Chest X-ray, AP view. Patient: 21 years old, sex M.
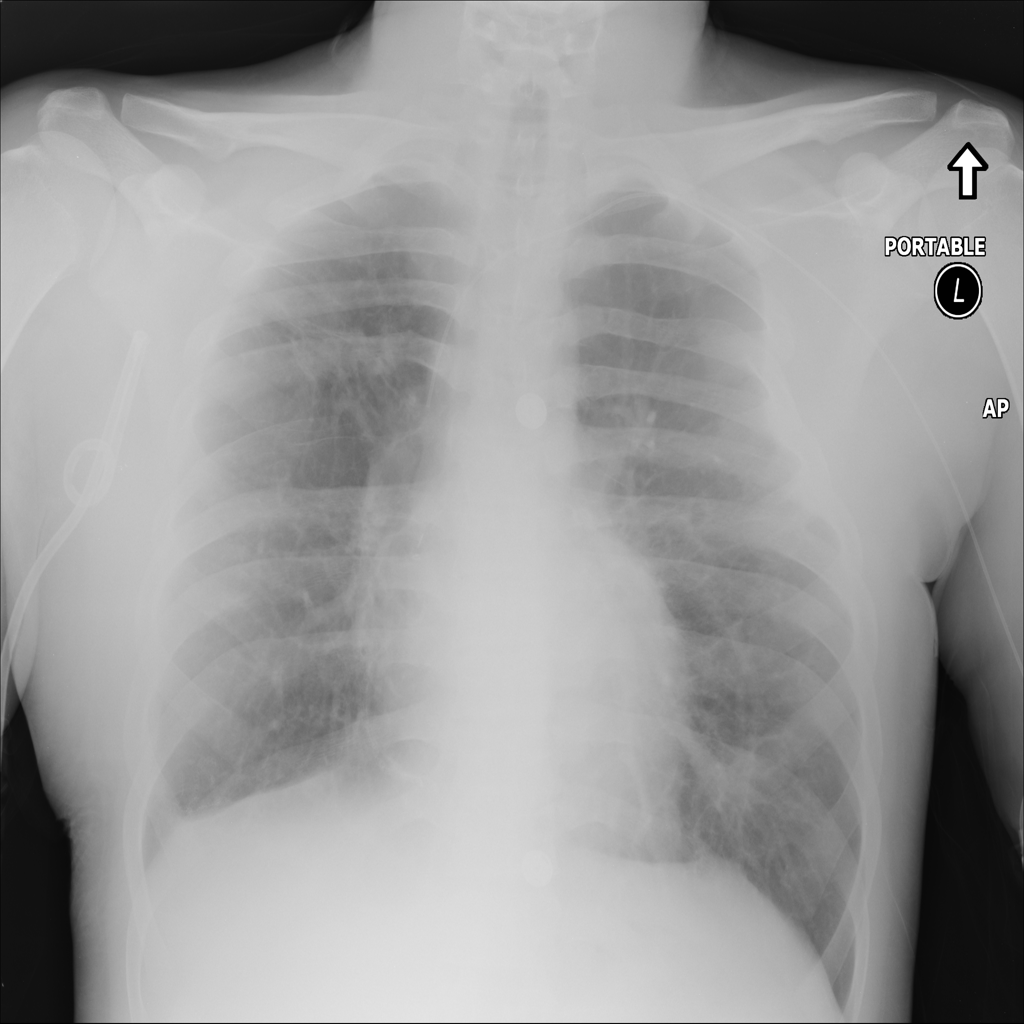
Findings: No Finding